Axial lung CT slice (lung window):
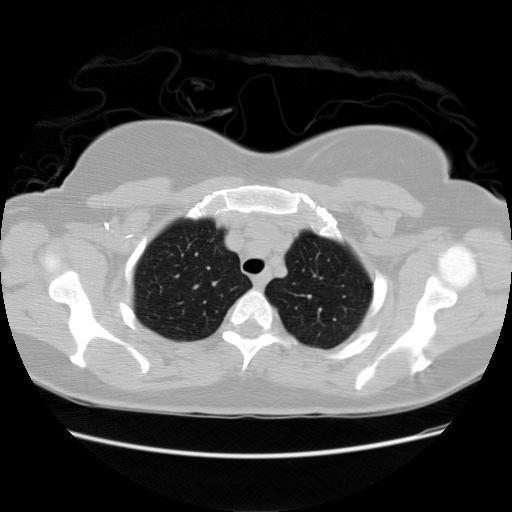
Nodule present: no